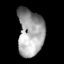
Tissue: lung
Cell type: T cells
Senescence score: 0.1922
Nuclear area (px): 1204
Mean DAPI intensity: 160.811